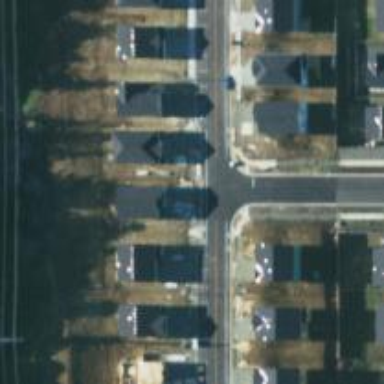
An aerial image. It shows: Residential road.